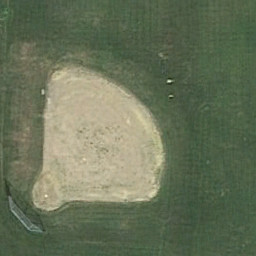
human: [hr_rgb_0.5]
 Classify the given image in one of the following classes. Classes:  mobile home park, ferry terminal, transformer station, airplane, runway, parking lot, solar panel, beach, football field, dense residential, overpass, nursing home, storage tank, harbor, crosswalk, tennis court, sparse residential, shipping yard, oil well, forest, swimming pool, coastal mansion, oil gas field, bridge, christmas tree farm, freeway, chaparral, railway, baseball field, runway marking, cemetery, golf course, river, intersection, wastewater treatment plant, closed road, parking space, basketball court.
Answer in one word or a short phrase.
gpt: baseball field